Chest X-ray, PA view. Patient: 60 years old, sex F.
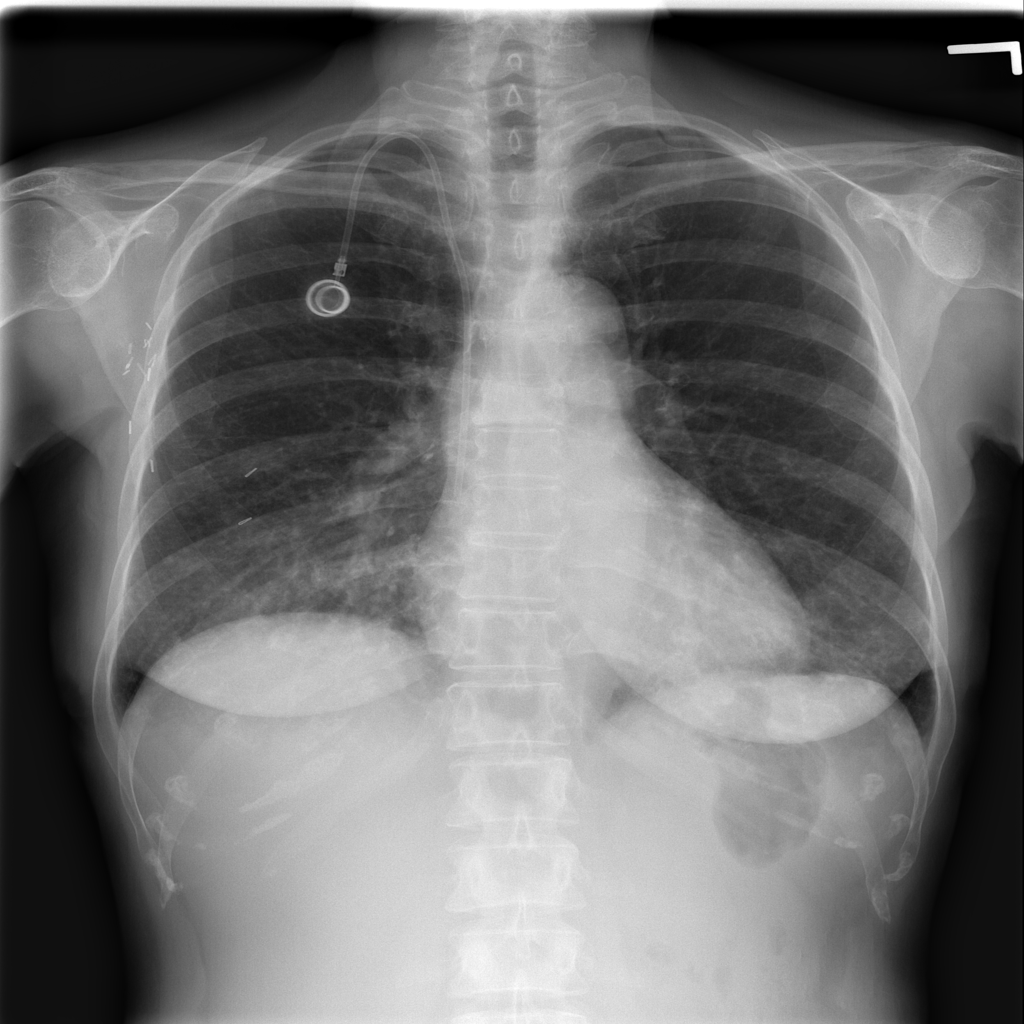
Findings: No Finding